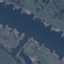
Land use / land cover: River